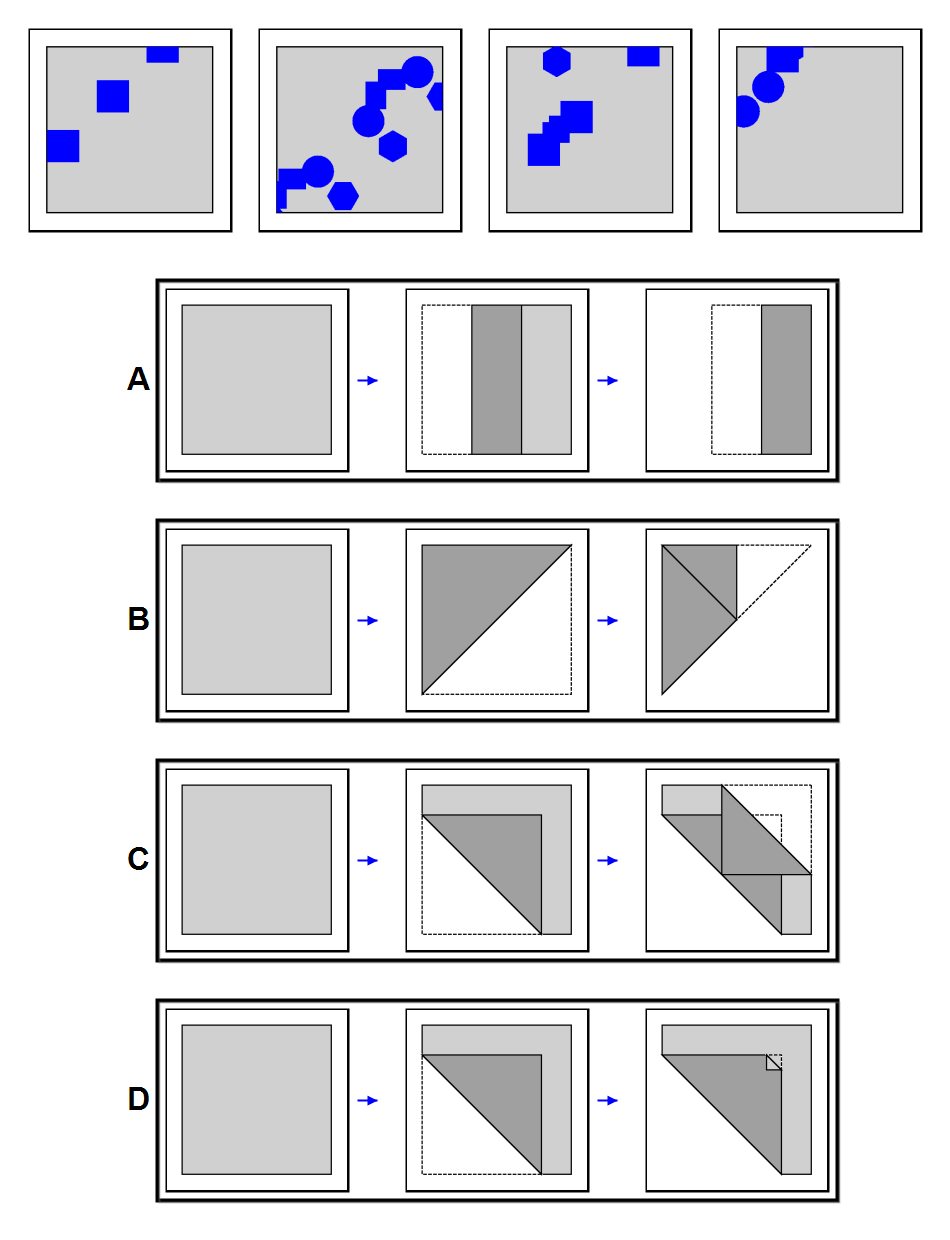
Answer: C